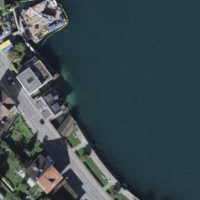
EUNIS habitat code: 14
Species observed at this site:
Mergus merganser